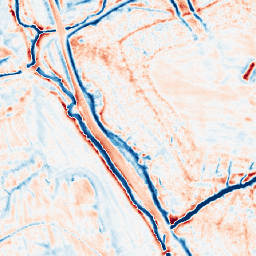
Category: edge_preserving
Decomposition family: guided
Decomposition parameters: radius: 4
eps: 0.001
Upsampling method: nearest
Upsampling parameters: scale: 2
Upsampling scale: 2